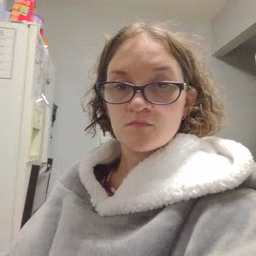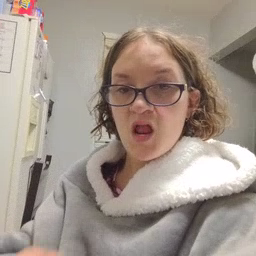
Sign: yucky